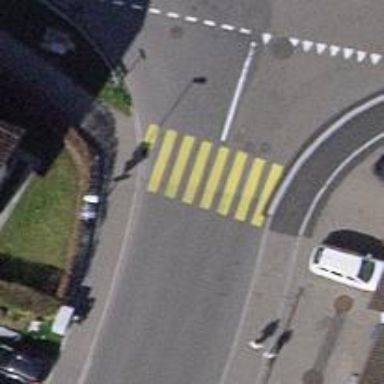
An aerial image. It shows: Uncontrolled zebra crossing on the road.